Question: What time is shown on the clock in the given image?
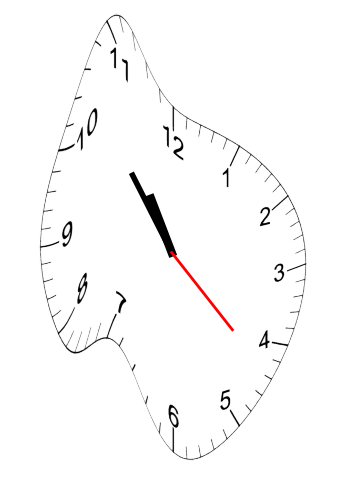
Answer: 10:53:22